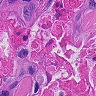
Metastatic tissue present: yes